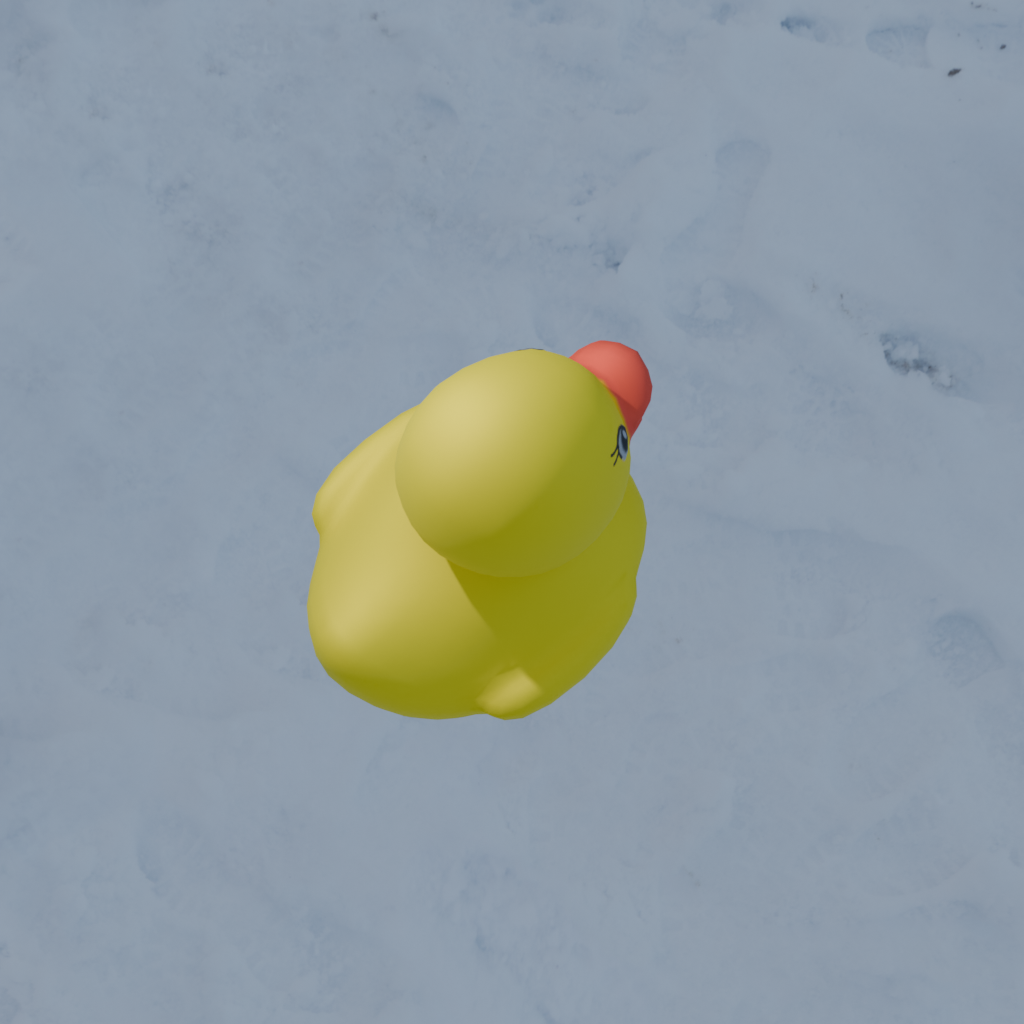
an image of a yellow rubber duck seen from <back_right_top> in a snow-covered beach with a cloudy winter sky.